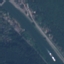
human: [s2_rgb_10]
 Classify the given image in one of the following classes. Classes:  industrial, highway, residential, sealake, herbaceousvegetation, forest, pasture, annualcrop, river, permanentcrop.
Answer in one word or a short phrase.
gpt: River